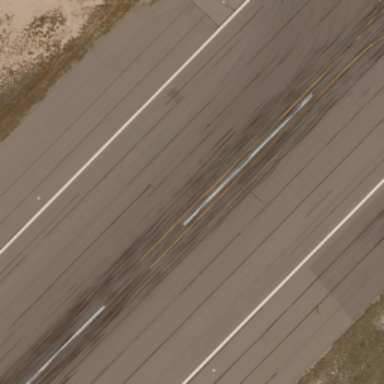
It is a straight runway with some mark lines on it .